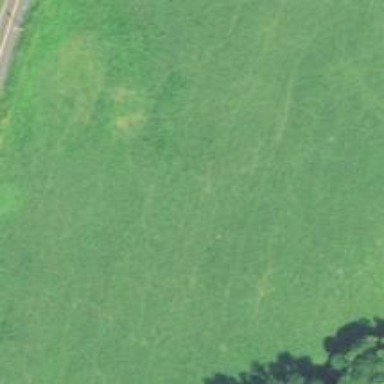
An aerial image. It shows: Agricultural meadow.